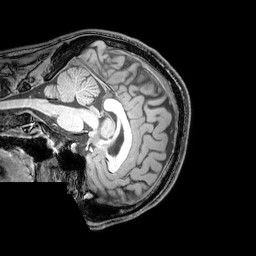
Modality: T1w
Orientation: sagittal
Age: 22
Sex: male
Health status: healthy
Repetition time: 0.081 s
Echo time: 0.037 s